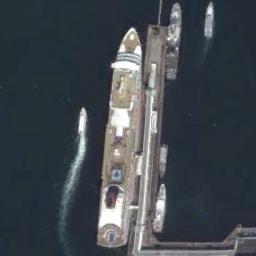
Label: ship